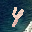
Label: 4